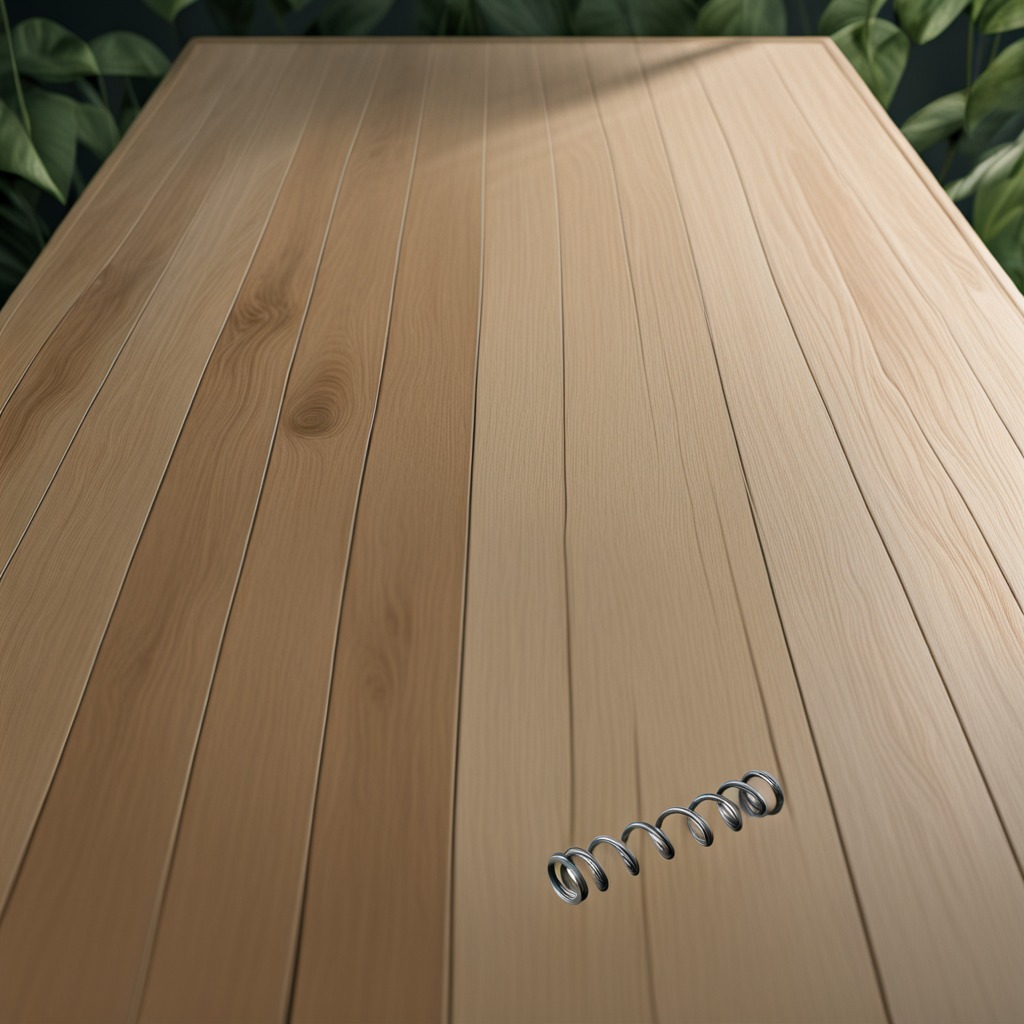
A coiled metal spring is lying on the wooden table.